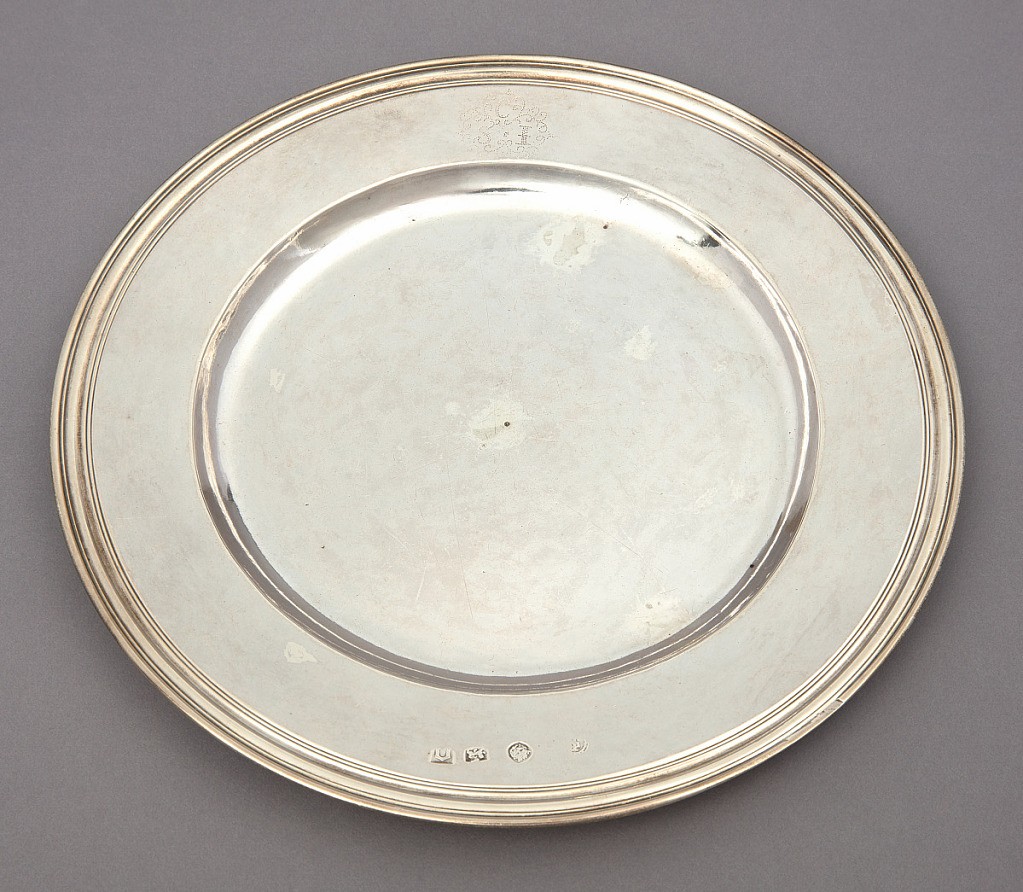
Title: Plate
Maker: John Sutton, English, active 1668 – 1707
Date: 1691
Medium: silver
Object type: plate
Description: Pair of William and Mary Silver plates London 1691 by John Sutton